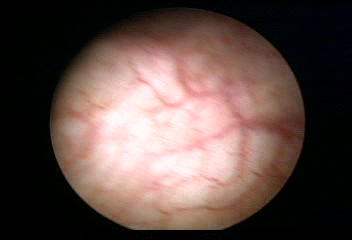
Modality: WLC
Class: Normal mucosa
Bladder cancer association: No